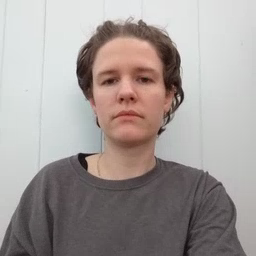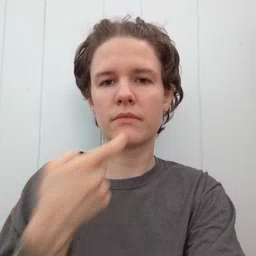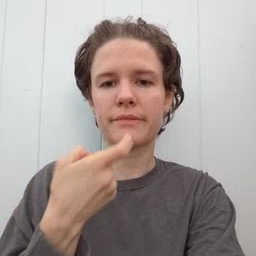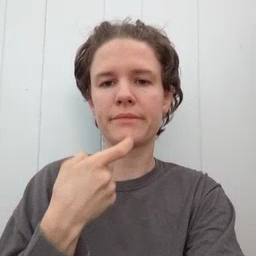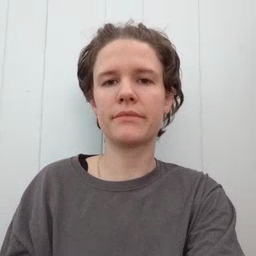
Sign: glasswindow